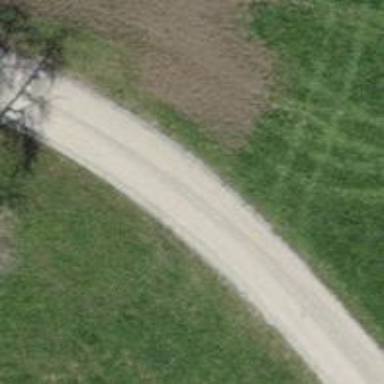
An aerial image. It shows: Gravel track of grade3 type.